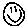
Label: smiley face